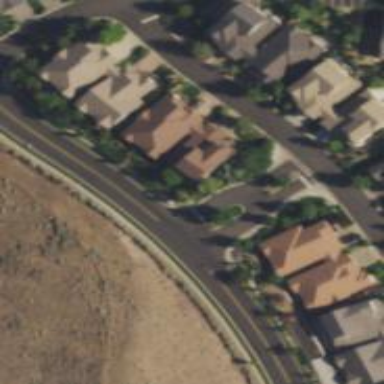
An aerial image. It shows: Residential road with asphalt surface and separate sidewalk.